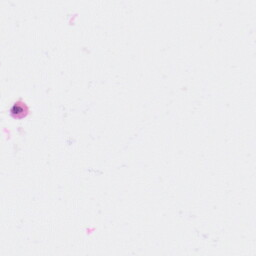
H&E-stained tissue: Kidney